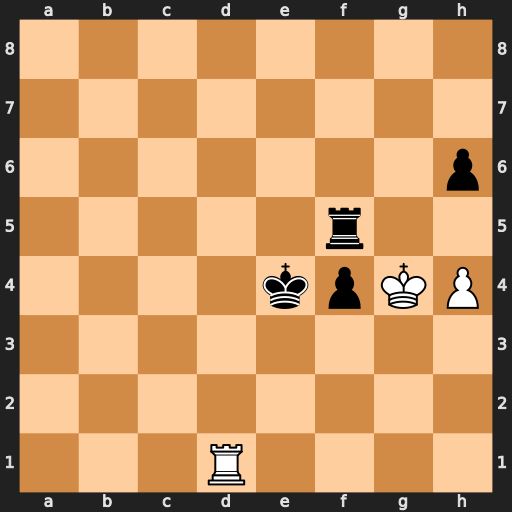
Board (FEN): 8/8/7p/5r2/4kpKP/8/8/3R4
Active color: w
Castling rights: -
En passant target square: -
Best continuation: Re1+ Kd3 Kxf5